Interaction volume radius: 10 \u00c5
Interaction volume height: 15 \u00c5
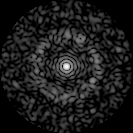
Disorder parameter: 0.8363